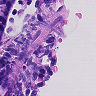
Metastatic tissue present: no